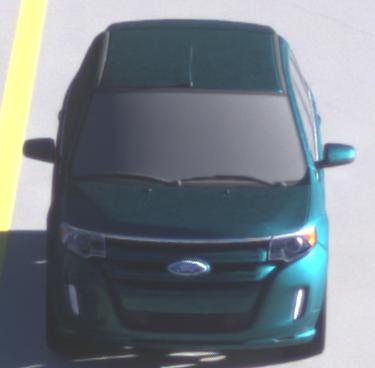
Make: Ford
Model: Edge
Detailed model: Gen. 1 Facelift
Model produced from: 2010
Model produced until: 2015
Doors: 5
Color: blue
Road condition: wet road
Daytime: sunrise or sunset
Contrast: medium contrast